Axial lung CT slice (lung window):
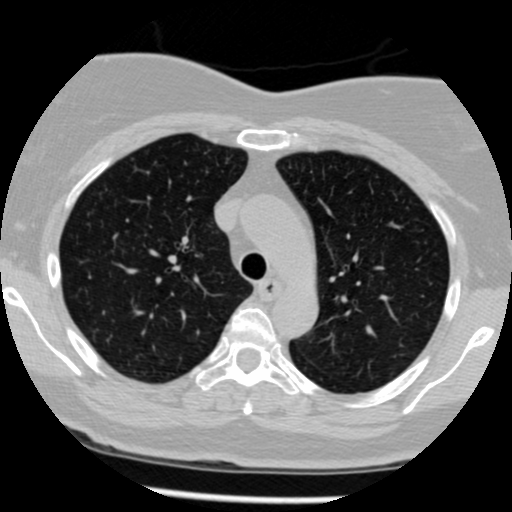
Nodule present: no